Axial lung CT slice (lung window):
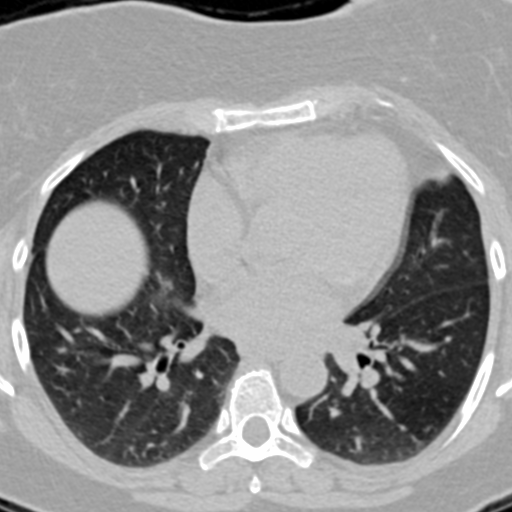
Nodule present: no